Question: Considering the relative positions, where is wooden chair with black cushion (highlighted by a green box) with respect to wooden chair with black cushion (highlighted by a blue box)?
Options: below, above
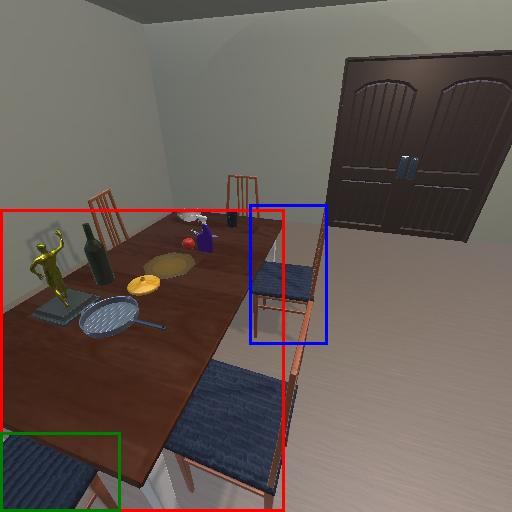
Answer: below